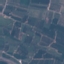
Land use / land cover: PermanentCrop